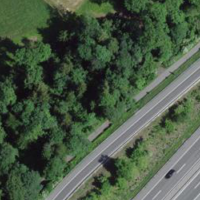
EUNIS habitat code: 57
Species observed at this site:
Prunus padus